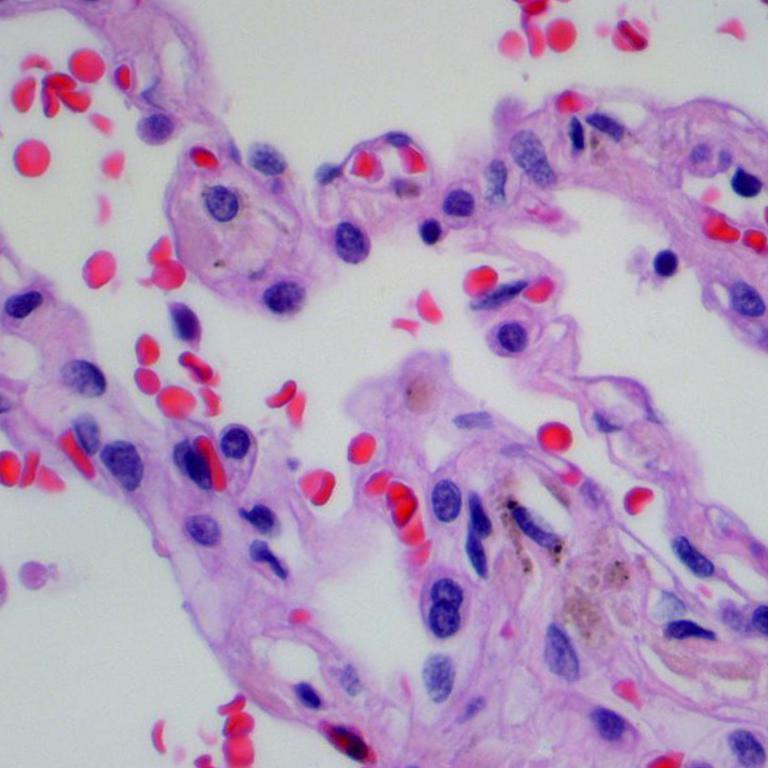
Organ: lung
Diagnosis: benign